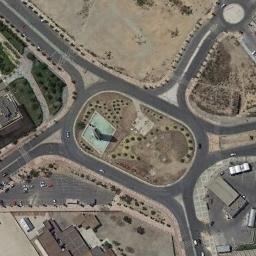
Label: roundabout